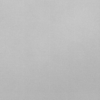
Label: dusty